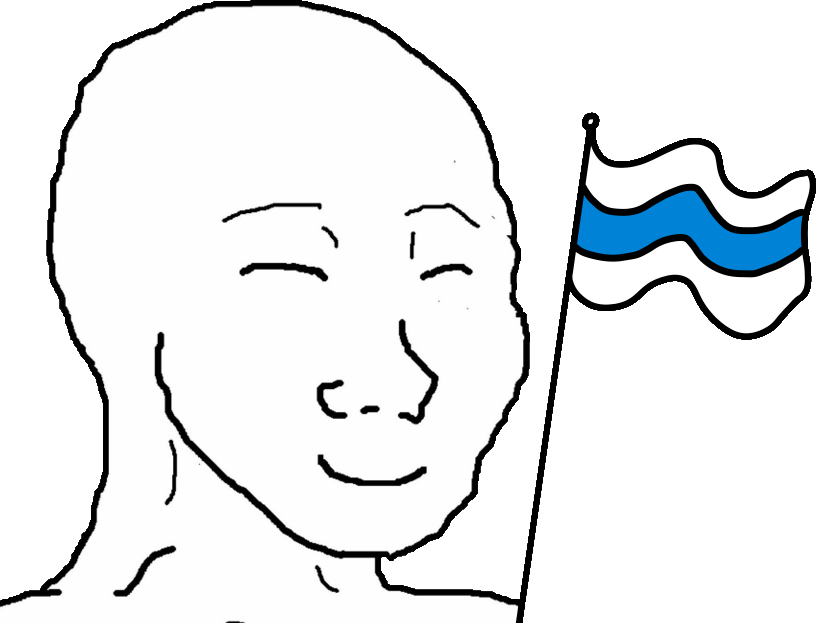
Label: 5_Bloomer